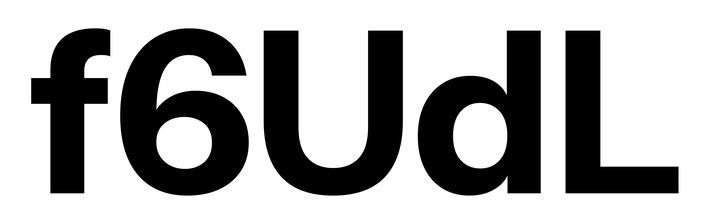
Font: InstrumentSans_Bold